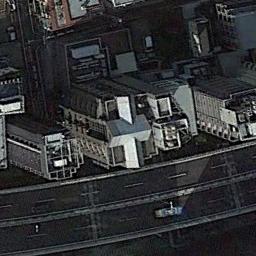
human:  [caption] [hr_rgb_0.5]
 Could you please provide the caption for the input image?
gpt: In a business district there are several tall buildings of different shapes and several roads and many trees .

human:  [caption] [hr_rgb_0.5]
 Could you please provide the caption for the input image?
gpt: A commercial area with some high-rise buildings is next to a road .

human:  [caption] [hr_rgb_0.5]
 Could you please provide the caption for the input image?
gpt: The commercial area is near the road .

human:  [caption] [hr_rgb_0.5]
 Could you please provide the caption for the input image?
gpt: There are several tall buildings .

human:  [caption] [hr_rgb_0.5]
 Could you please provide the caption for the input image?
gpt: There are several buildings by the roadside on a commercial area .